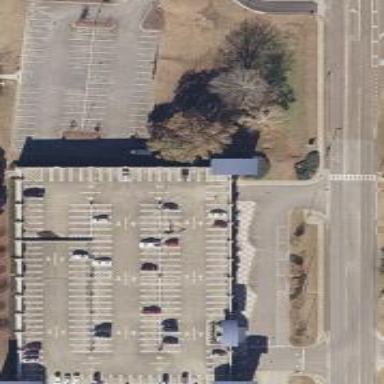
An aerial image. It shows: Multi-storey parking garage with paved surface.